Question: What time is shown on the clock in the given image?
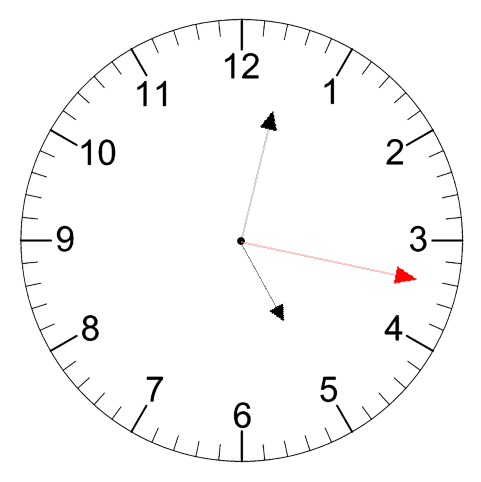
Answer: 05:02:17